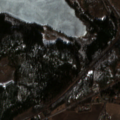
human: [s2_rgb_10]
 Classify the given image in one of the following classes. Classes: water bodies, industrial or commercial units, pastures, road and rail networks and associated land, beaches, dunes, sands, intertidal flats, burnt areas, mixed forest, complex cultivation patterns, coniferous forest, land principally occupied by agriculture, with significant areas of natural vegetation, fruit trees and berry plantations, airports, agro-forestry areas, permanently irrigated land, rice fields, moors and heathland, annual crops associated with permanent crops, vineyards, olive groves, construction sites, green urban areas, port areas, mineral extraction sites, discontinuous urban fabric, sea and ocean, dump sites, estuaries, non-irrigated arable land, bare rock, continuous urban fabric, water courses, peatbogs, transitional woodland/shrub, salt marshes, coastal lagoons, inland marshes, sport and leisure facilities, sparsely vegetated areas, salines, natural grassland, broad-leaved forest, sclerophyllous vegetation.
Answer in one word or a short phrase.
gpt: non-irrigated arable land, land principally occupied by agriculture, with significant areas of natural vegetation, broad-leaved forest, coniferous forest, mixed forest, water bodies